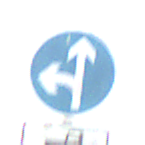
Verkehrszeichen: VorgeschriebeneFahrtrichtungGeradeausOderLinks
Zusatzzeichen unten: MehrspurigeFahrzeugeFrei8
Umgebung: Outdoor, Suburban
Tageszeit: MorningAfternoon
Wetter: PartlyCloudy
Licht: Natural
Jahreszeit: NotSpecified
Kontrast: HighContrast